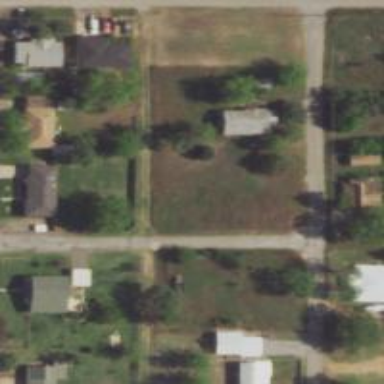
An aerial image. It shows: Alley classified as service road.